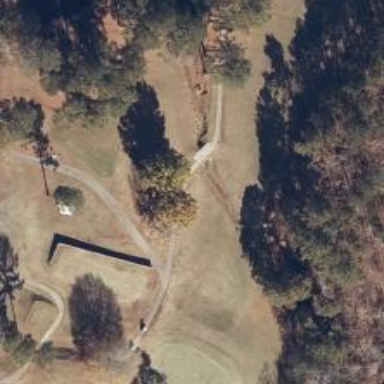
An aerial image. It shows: Service road with bridge used as golf cart path.